Question: I have a layout like the image below:

The black area is a camera, the red area is just an UIView with a UIPanGestureRecognizer and the green area a UICollectionView with images.
Right now, if the user presses the red area and starts dragging all the layout is moved to top and the user is able to see more items in the collection view at once while the camera overflows the device screen. All the logic is already done.
My problem is that I want the same functionality even if the user starts dragging outside of the red area, i.e. the user starts dragging the collection view from the bottom of the device so more items are shown, but if the user reaches (crosses, moves over) the red area, then the PanGestureRecognizer should get fired. Instagram has this functionality when selecting an image from disk. Is there a way to achieve this that I am missing? I tried overriding the red view with pointInside, touchesBegan and touchesMoved, but any of those get called if the drag comes from the collection view. SwipeGesture doesn't work either. Thanks!
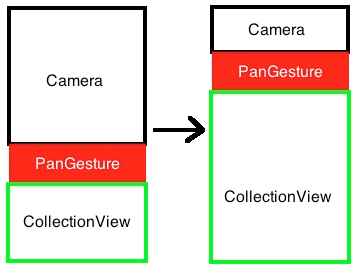
Answer: You could try the following:
1) Add your PanGesture (the red one) that you want activated to the collection view too:
'''
[self.collectionView addGestureRecognizer:redPanGesture];
'''
2) In the method that gets called when the PanGesture is activated, filter it so that the logic gets executed only when the finger is on top of the red area:
'''
CGPoint location = [recognizer locationInView:self.redView];
if(location.y > self.redView.frame.size.height)
{
[(UIPanGestureRecognizer *)recognizer setTranslation:CGPointZero inView:self.view];
return;
}
'''
3) Set your class as the PanGesture's delegate:
'''
redPanGesture.delegate = self;
'''
4) Implement the method below, otherwise the collection view will not scroll:
'''
- (BOOL)gestureRecognizer:(UIGestureRecognizer *)gestureRecognizer
shouldRecognizeSimultaneouslyWithGestureRecognizer:(UIGestureRecognizer *)otherGestureRecognizer
{
return YES;
}
'''